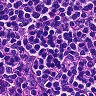
Metastatic tissue present: no